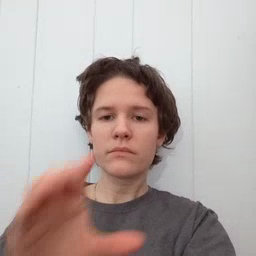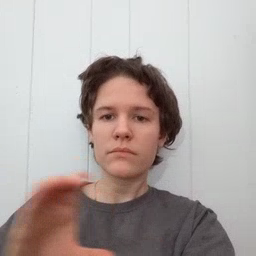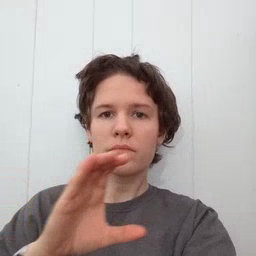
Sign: chocolate